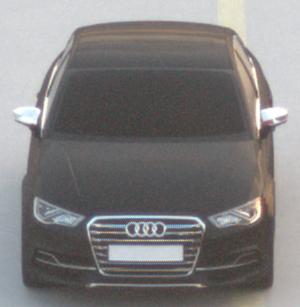
Make: Audi
Model: S3
Detailed model: 8V
Model produced from: 2013
Model produced until: 2020
Doors: 4
Color: black
Road condition: dry road
Daytime: dawn
Contrast: low contrast